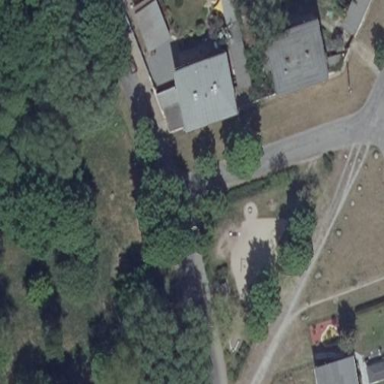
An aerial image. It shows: Playground area for leisure land.